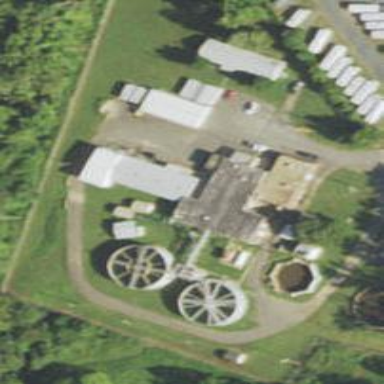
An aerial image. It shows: Wastewater plant.